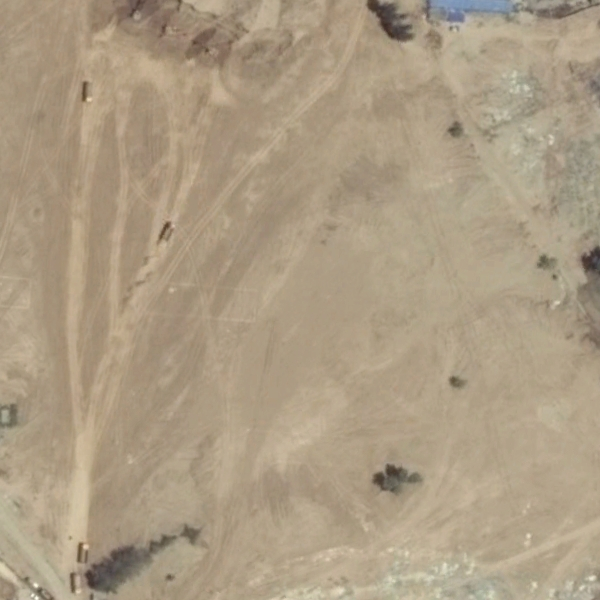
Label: BareLand